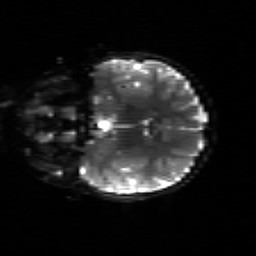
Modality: sbref
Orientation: coronal
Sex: female
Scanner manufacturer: siemens
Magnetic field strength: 3 T
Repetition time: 5 s
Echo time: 0.071 s